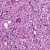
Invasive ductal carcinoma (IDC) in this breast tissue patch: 0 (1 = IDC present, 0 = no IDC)